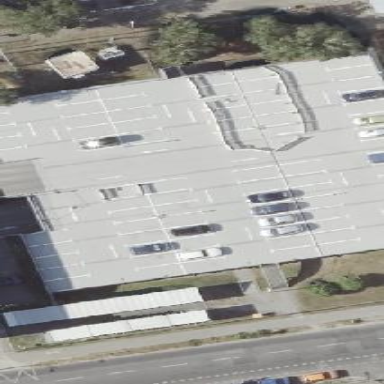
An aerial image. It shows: Multi-storey parking building.